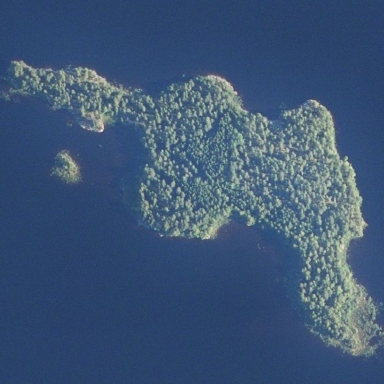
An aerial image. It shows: Islet.